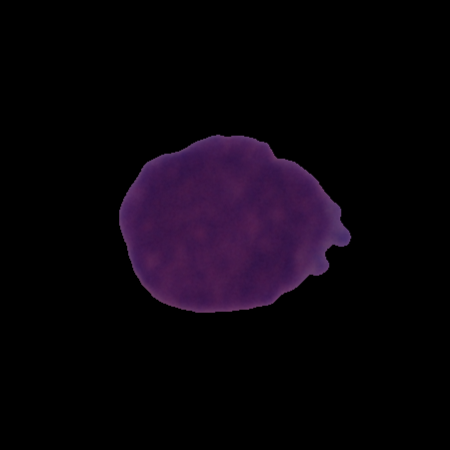
Label: cancer